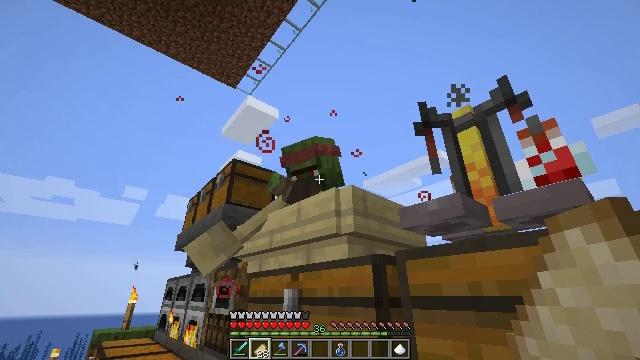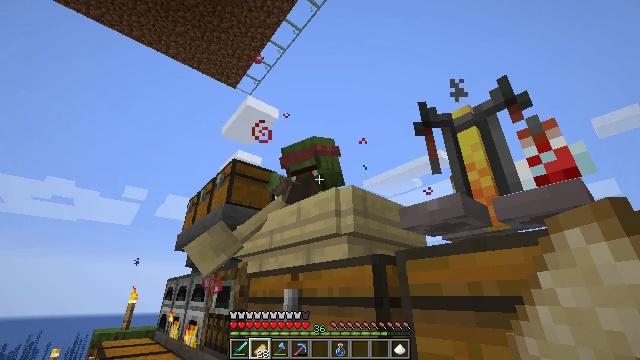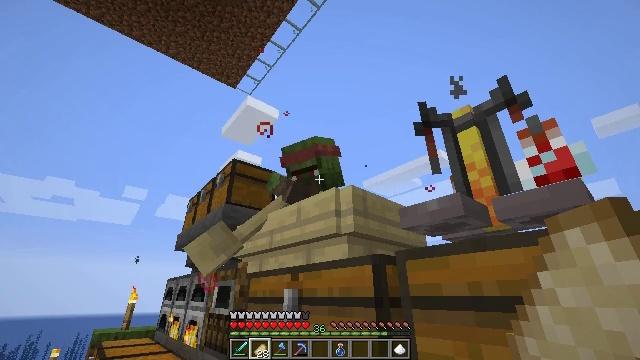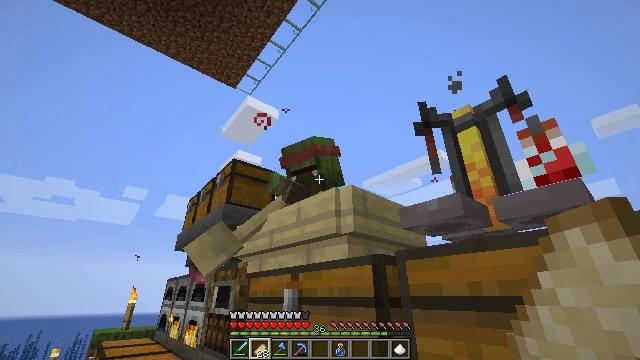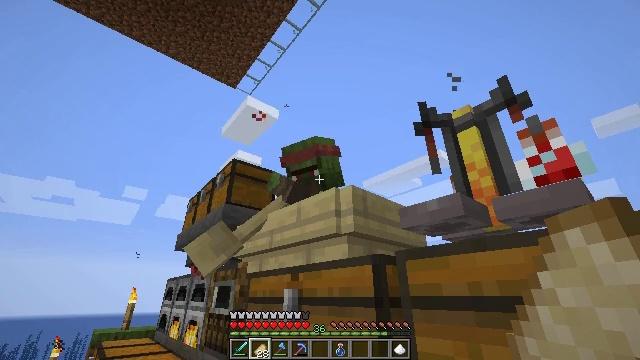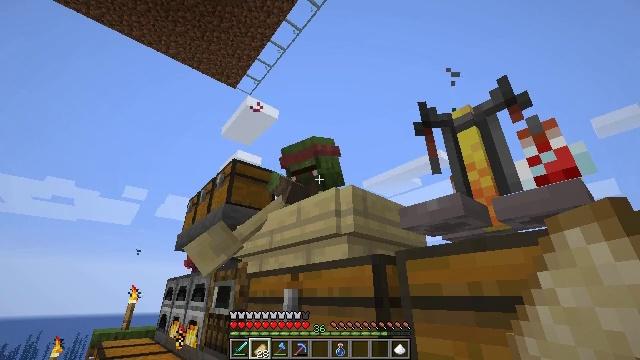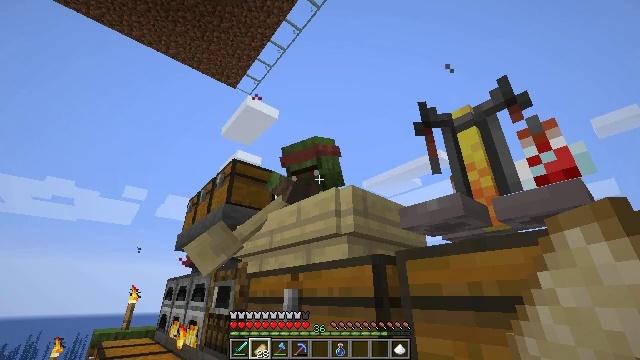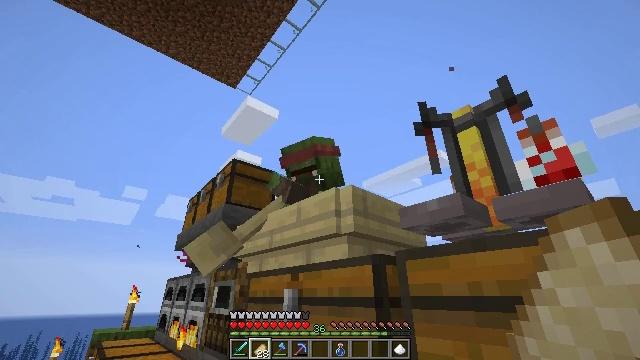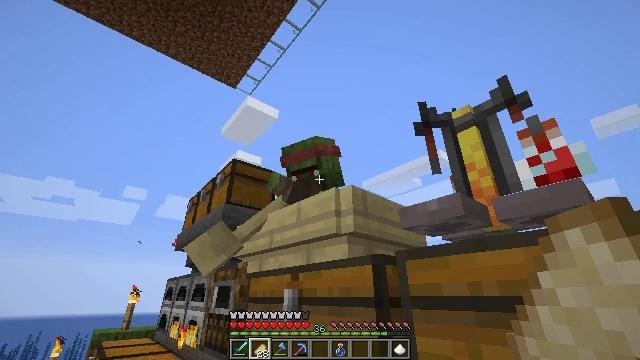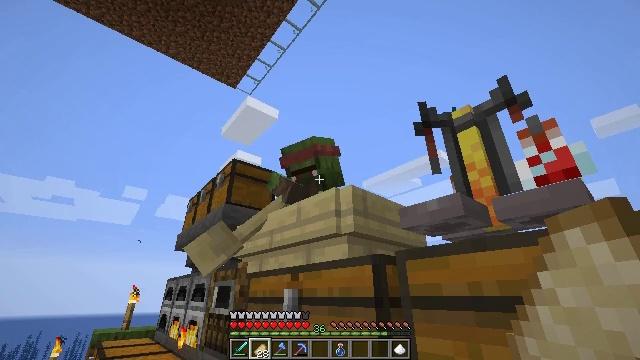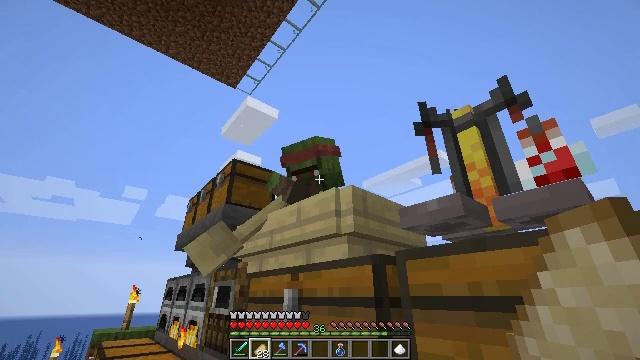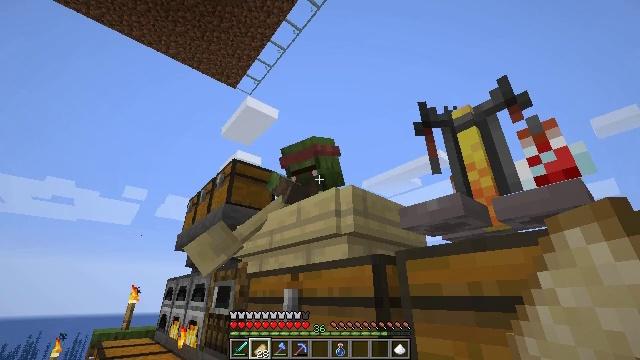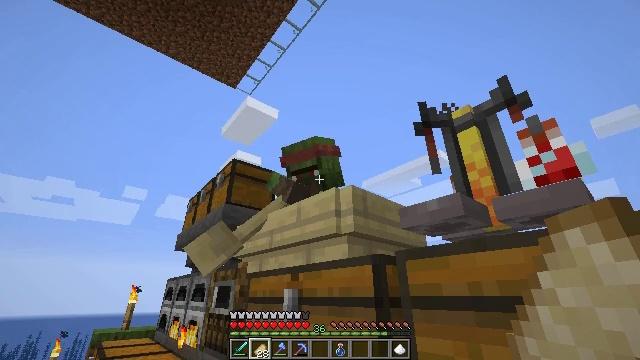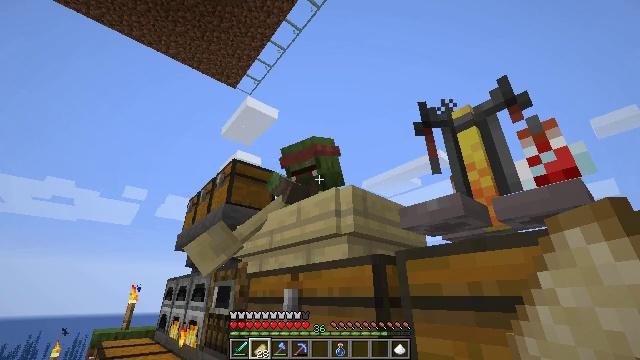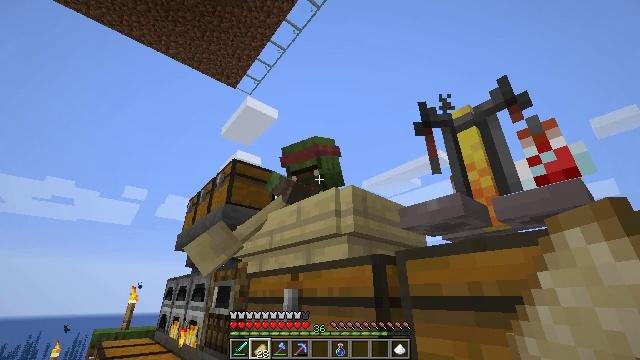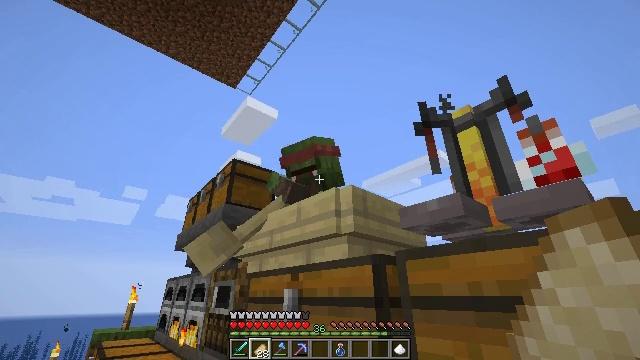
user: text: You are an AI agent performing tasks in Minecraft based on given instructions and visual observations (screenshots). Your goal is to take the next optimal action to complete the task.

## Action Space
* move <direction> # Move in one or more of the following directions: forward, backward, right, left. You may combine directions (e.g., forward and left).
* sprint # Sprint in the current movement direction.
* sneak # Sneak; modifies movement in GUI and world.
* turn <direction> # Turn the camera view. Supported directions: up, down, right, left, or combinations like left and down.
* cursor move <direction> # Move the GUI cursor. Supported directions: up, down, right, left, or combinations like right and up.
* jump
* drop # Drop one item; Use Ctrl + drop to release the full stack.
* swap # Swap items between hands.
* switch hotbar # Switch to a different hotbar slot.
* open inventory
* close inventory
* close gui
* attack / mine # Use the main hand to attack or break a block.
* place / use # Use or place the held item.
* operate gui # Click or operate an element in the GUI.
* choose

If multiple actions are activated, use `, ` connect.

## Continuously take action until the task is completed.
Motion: motion action
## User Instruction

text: Use crafting table to craft a fermented spider eye.
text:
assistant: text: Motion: no_op
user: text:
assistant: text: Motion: no_op
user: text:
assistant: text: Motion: no_op
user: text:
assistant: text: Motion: no_op
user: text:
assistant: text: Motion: no_op
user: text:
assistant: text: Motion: no_op
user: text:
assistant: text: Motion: no_op
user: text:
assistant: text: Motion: no_op
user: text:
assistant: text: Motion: no_op
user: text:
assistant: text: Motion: no_op
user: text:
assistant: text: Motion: no_op
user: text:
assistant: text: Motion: no_op
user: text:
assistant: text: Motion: no_op
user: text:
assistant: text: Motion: no_op
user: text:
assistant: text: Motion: no_op
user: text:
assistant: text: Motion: no_op
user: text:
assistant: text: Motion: no_op
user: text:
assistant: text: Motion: no_op
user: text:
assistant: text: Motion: no_op
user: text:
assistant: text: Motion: no_op
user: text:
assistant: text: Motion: no_op
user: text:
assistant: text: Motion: no_op
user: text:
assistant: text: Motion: no_op
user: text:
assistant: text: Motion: no_op
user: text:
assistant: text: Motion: no_op
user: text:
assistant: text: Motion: no_op
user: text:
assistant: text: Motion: no_op
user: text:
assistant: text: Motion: no_op
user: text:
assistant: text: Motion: no_op
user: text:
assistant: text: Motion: no_op